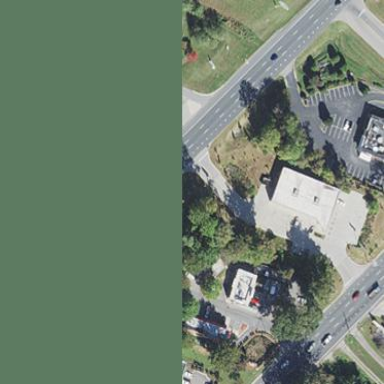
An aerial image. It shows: Retail area.